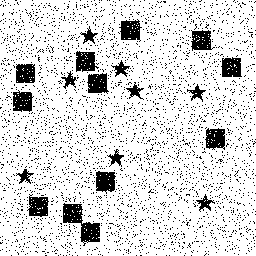
Squares: 12
Triangles: 0
Stars: 8
Total shapes: 20